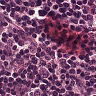
Metastatic tissue present: no